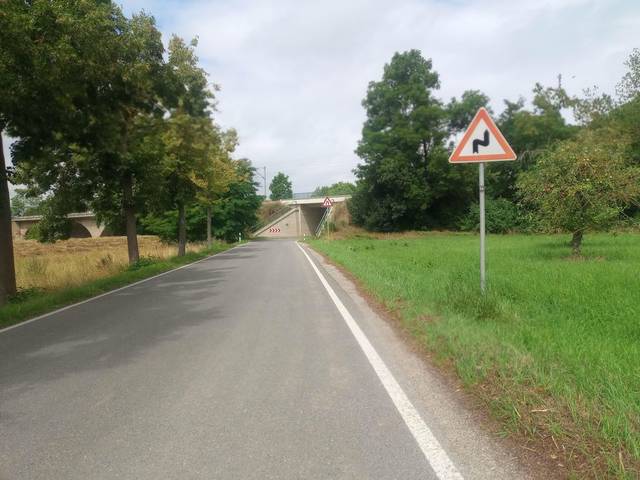
Region: Germany
Coordinates: 51.168, 11.833